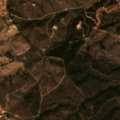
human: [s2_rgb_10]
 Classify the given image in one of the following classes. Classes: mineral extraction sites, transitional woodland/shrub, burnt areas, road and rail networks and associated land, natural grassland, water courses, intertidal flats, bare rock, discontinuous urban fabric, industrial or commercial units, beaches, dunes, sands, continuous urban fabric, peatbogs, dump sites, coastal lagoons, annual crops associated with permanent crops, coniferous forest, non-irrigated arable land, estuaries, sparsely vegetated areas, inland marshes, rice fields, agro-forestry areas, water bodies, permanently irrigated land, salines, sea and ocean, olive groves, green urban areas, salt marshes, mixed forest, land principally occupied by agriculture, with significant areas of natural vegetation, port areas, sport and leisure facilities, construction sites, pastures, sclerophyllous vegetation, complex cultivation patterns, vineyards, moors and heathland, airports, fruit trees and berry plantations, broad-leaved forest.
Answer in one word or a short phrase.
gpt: non-irrigated arable land, agro-forestry areas, broad-leaved forest, transitional woodland/shrub